Aerial crown-view tile of a tropical tree (Barro Colorado Island, Panama), acquired 20240611:
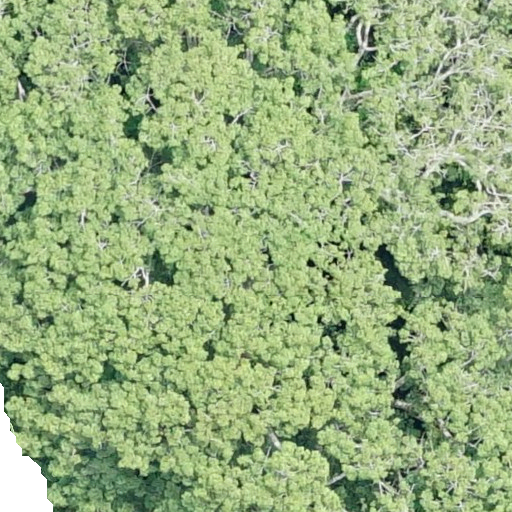
Species: Ceiba pentandra
GBIF accepted scientific name: Ceiba pentandra
Crown area: 909.358 m²